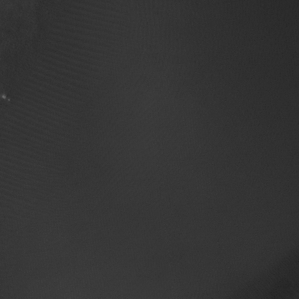
Label: non_frost